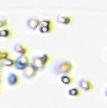
Label: Phaeocystis